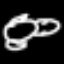
Label: frog